Question: I'm trying to add an element style that changes the background-color of a footer but when I try to reference it by using '.footer' but it doesn't work. As shown in the image, the footer has a child with a class name, how could I reference that child's class and then make it shift up to the footer for adding the style.

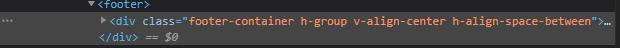
Answer: when add first of word in CSS, this means that is a class so if you want add CSS attribute to the elements you should write the name of elements without dot like below code
'''
footer{
background-color: #633a82;
color:white;
height: 100px;
}
'''
'''
<footer>
<div class="class-footer">test footer</div>
<footer>
'''